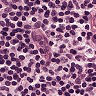
Metastatic tissue present: no